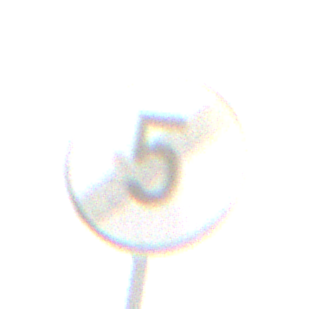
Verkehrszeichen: EndeGeschwindigkeit5
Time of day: MorningAfternoon
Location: Outdoor (Nature)
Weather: PartlyCloudy
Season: Autumn
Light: Natural